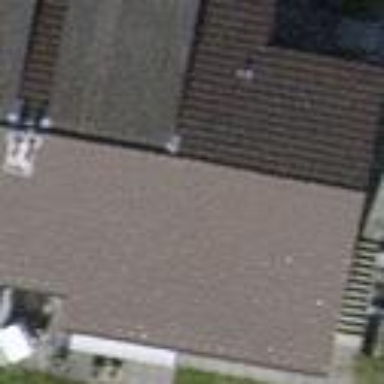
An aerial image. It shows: Semi-detached house.